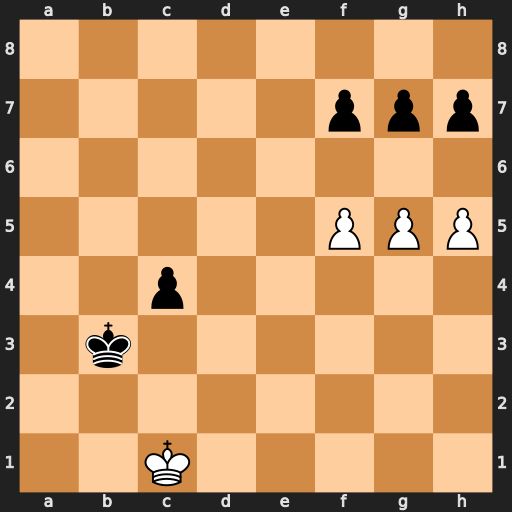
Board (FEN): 8/5ppp/8/5PPP/2p5/1k6/8/2K5
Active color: w
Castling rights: -
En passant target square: -
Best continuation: g6 hxg6 f6 gxf6 h6 Kc3 h7